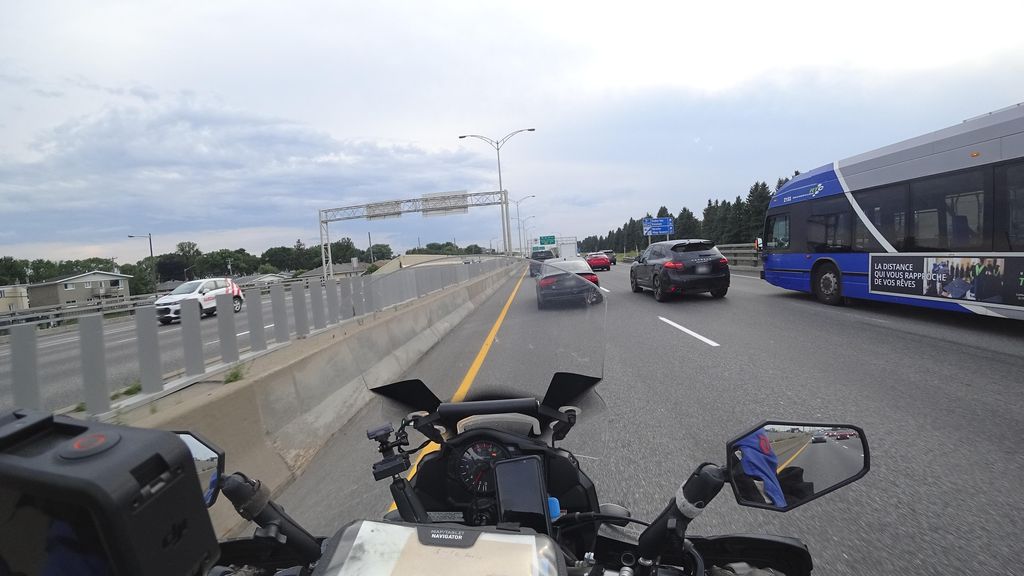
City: quebec_city